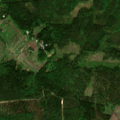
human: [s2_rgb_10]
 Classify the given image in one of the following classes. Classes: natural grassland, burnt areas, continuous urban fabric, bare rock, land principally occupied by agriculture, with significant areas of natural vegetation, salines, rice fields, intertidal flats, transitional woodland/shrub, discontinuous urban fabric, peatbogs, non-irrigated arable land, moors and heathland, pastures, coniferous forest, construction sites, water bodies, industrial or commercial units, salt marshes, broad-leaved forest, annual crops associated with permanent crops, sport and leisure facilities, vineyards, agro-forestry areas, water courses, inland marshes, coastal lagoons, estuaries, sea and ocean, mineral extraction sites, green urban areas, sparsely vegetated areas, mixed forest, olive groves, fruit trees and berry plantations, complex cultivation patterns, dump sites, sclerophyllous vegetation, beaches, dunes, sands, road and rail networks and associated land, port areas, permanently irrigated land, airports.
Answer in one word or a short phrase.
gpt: land principally occupied by agriculture, with significant areas of natural vegetation, coniferous forest, mixed forest